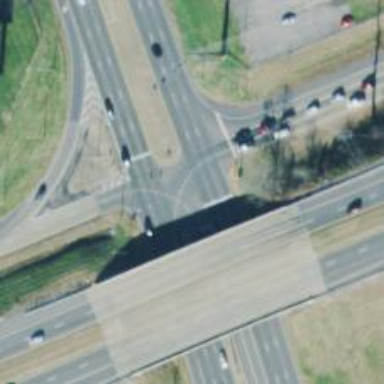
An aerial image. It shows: Asphalt trunk link road.